Question: I've created a Company contact list in asp.net gridview.I need something like in the pic. If someone has done this before, kindly send me a link or some sample code.
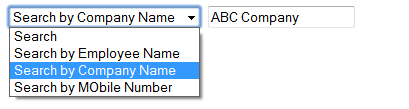
Answer: aspx code
'''
<asp:Label ID="Label1" runat="server" Text="Search By"></asp:Label>
<asp:TextBox ID="txtSearchName" runat="server"></asp:TextBox>
<asp:DropDownList ID="DropDownList1" runat="server">
<asp:ListItem>Name</asp:ListItem>
<asp:ListItem>Search By Employee Name</asp:ListItem>
<asp:ListItem>Search By Company Name</asp:ListItem>
<asp:ListItem>Search By Mobile</asp:ListItem>
</asp:DropDownList>
<asp:Button ID="btnSearch_Click" runat="server" onclick="btnSearch_Click_Click"
Text="Search By" />
'''
c#
'''
using System;
using System.Collections;
using System.Configuration;
using System.Data;
using System.Linq;
using System.Web;
using System.Web.Security;
using System.Web.UI;
using System.Web.UI.HtmlControls;
using System.Web.UI.WebControls;
using System.Web.UI.WebControls.WebParts;
using System.Xml.Linq;
using System.Data.SqlClient;
public partial class _Default : System.Web.UI.Page
{
SqlConnection sqlCon = new SqlConnection(ConfigurationManager.ConnectionStrings["ConnectionString"].ConnectionString);
protected void Page_Load(object sender, EventArgs e)
{
if (!IsPostBack)
{
SqlCommand cmd = new SqlCommand("Select * from tablename", sqlCon);
sqlCon.Open();
GridView1.DataSource = cmd.ExecuteReader();
GridView1.DataBind();
}
}
protected void btnSearch_Click_Click(object sender, EventArgs e)
{
string Query = string.Empty;
try
{
if (sqlCon.State == ConnectionState.Closed)
{
sqlCon.Open();
}
if (DropDownList1.SelectedValue.ToString() == "Search By Employee Name")
{
Query = "select * from tablename where EmployeeName Like '%" + txtSearchName.Text + "%'";
}
else if (DropDownList1.SelectedValue.ToString() == "Search By Company Name")
{
Query = "select * from tablename where CompanyName Like '" + txtSearchName.Text + "%'";
}
else if (DropDownList1.SelectedValue.ToString() == "Search By Mobile")
{
Query = "select * from tablename where Mobile Like '%" + txtSearchName.Text + "'";
}
SqlDataAdapter sqlDa = new SqlDataAdapter(Query, sqlCon);
DataSet Ds = new DataSet();
sqlDa.Fill(Ds);
GridView1.DataSource = Ds;
GridView1.DataBind();
}
catch (Exception ex)
{
HttpContext.Current.Response.Write("<script>alert('wfrmGrid: 11')</script>" + ex.Message);
}
finally
{
sqlCon.Close();
}
}
'''
}